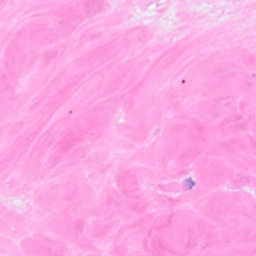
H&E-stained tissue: Breast